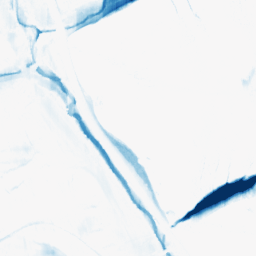
Category: morphological
Decomposition family: morphological_ellipse
Decomposition parameters: operation: closing
width: 30
height: 5
Upsampling method: sinc_hamming
Upsampling parameters: scale: 4
kernel_size: 8
Upsampling scale: 4